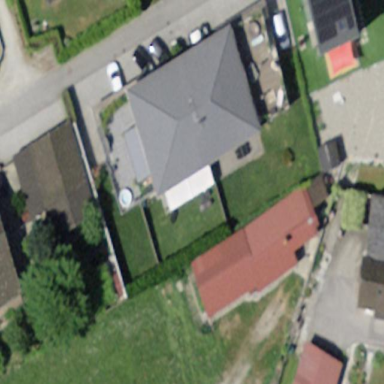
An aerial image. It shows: Residential building.